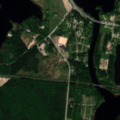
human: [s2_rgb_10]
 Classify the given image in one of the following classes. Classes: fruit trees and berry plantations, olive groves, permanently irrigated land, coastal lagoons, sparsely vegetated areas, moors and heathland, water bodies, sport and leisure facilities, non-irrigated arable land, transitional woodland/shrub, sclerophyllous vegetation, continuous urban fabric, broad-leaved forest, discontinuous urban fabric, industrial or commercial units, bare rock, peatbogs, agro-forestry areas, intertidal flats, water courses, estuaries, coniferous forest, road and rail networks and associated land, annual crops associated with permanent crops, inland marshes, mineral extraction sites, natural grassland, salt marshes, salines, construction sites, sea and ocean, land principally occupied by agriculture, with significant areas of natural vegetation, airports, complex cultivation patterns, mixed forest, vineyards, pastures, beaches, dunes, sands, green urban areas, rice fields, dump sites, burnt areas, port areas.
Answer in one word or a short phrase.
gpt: discontinuous urban fabric, land principally occupied by agriculture, with significant areas of natural vegetation, mixed forest, water bodies